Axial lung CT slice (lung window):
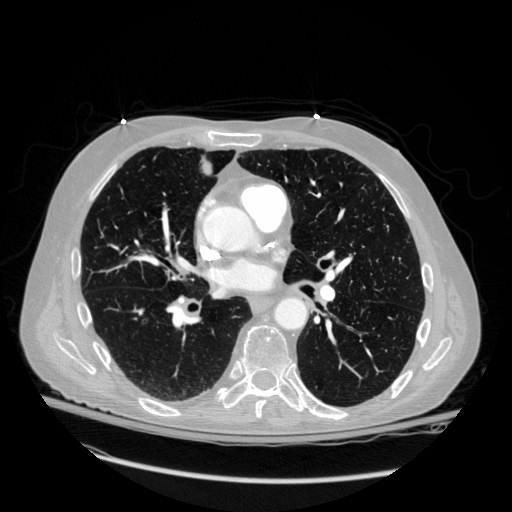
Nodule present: no